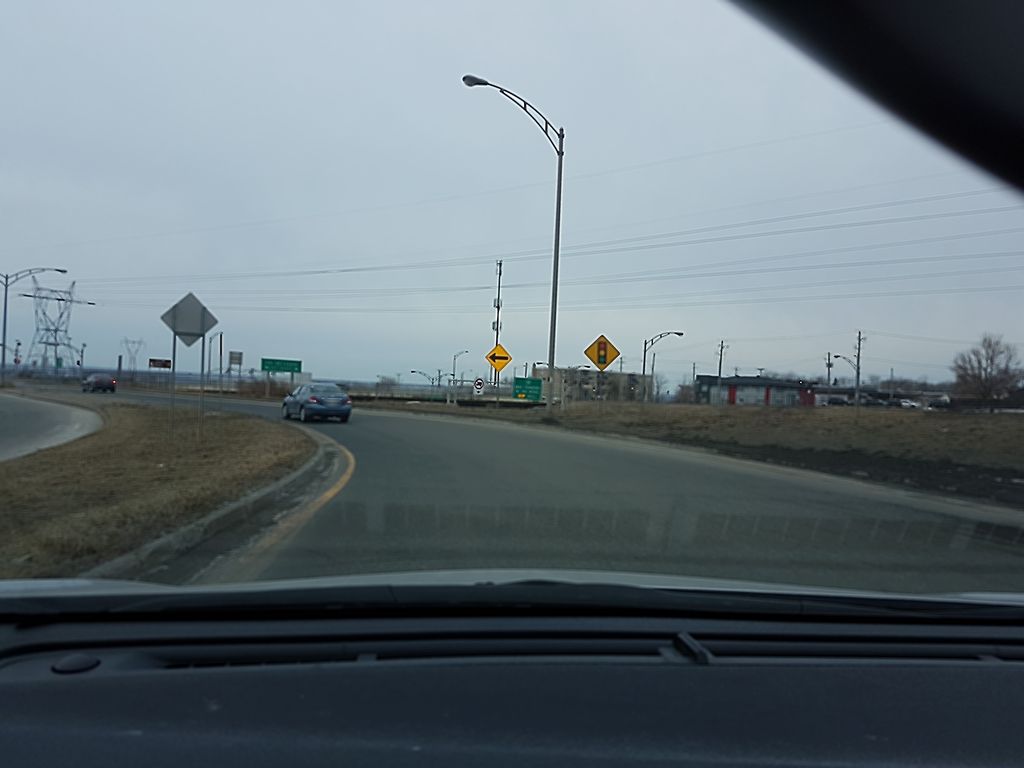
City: quebec_city